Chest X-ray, PA view. Patient: 66 years old, sex M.
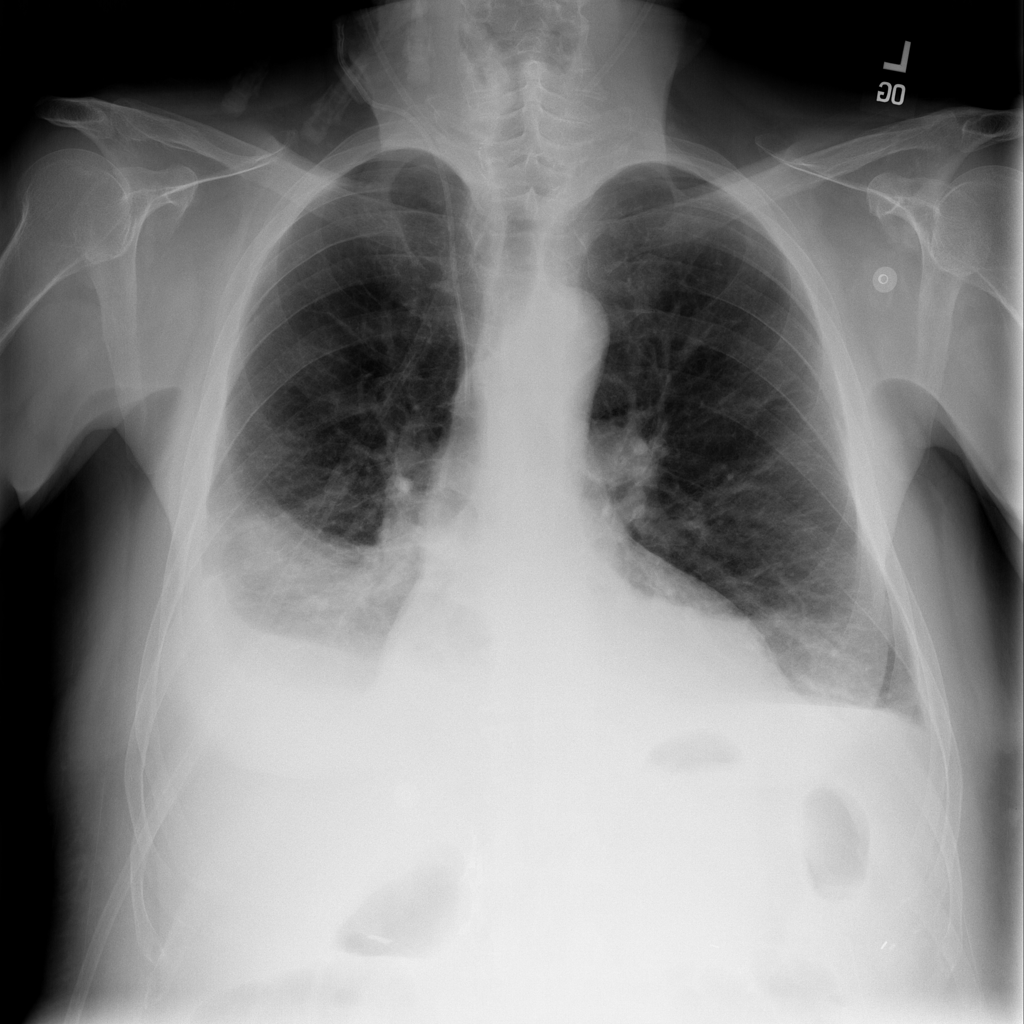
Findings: Effusion